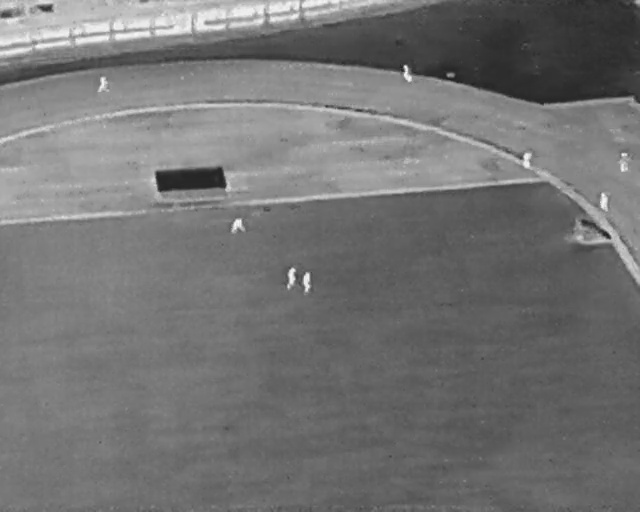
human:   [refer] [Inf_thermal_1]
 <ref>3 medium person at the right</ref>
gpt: <box>[[95, 30, 99, 32, 2], [81, 30, 83, 32, 2], [92, 38, 95, 40, 2]]</box>

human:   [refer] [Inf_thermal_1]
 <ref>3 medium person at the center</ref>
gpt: <box>[[35, 42, 38, 45, 2], [43, 53, 47, 55, 2], [46, 54, 49, 56, 2]]</box>